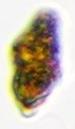
Label: Akashiwo